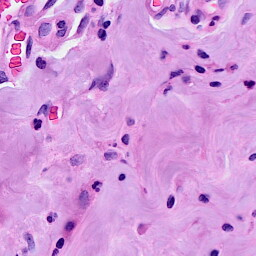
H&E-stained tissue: Breast